Field crop: tomato
Growth stage: 1
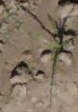
Species: cyperus